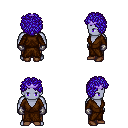
a pixel art fantasy rpg character, male body template, dark elf, purple skin, brown robe, robe skirt, blue curly afro hairstyle, purple tiara, metal gloves, brown shoes, four views (front, back, left, right), 2x2 character sprite sheet, small pixel art, hard edges, no anti-aliasing